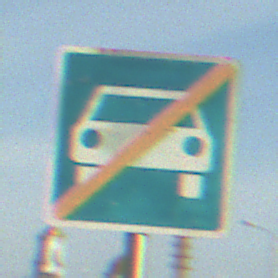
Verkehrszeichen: EndeKraftfahrstrasse
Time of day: MorningAfternoon
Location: Outdoor (Suburban)
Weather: PartlyCloudy
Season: NotSpecified
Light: Natural